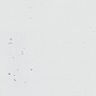
Metastatic tissue present: no